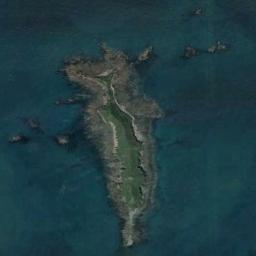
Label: island